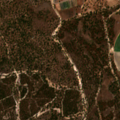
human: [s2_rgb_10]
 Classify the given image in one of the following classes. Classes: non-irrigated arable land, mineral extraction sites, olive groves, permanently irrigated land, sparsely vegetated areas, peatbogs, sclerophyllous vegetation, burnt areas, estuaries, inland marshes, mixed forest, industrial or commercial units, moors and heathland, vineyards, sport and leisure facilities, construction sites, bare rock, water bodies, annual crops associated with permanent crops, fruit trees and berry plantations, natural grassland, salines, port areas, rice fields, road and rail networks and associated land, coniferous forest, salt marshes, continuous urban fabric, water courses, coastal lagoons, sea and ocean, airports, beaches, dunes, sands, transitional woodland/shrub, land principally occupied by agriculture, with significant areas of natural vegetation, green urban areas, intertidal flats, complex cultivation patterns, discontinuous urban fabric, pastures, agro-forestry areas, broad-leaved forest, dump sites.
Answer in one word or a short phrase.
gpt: permanently irrigated land, complex cultivation patterns, agro-forestry areas, coniferous forest, mixed forest, transitional woodland/shrub